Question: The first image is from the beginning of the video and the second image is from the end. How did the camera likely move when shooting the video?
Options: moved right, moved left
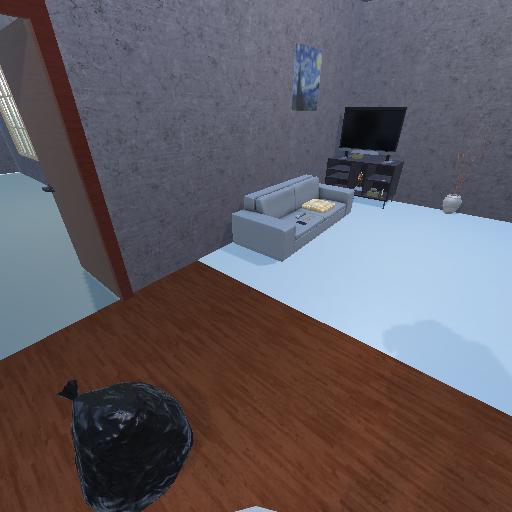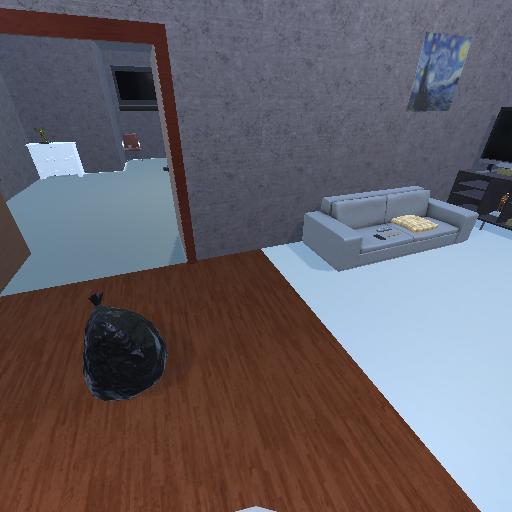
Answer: moved right